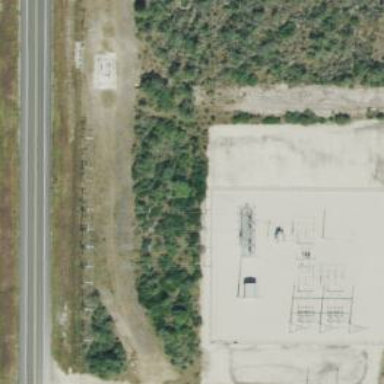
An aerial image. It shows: Distribution power substation secured by fence.